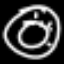
Label: donut